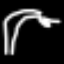
Label: palm tree